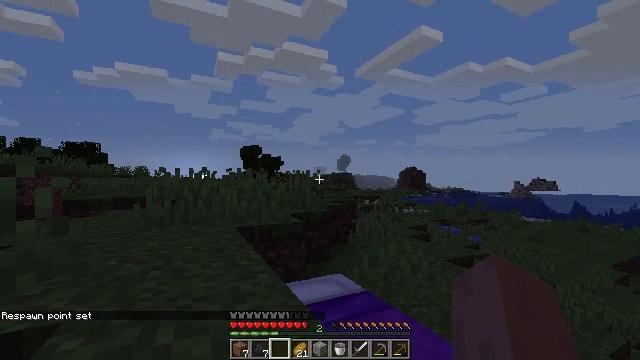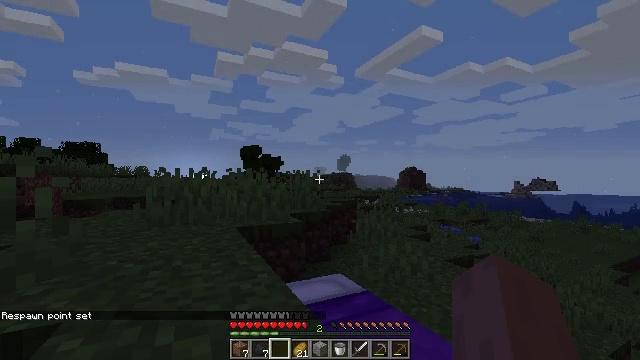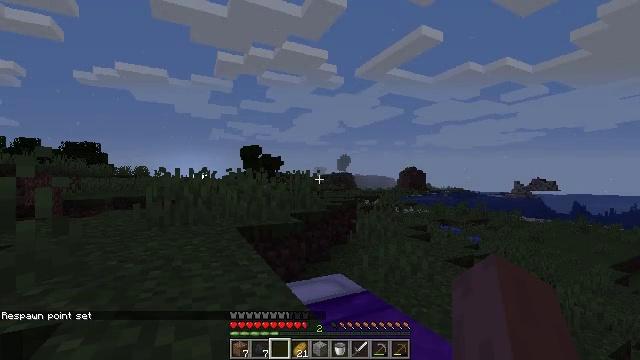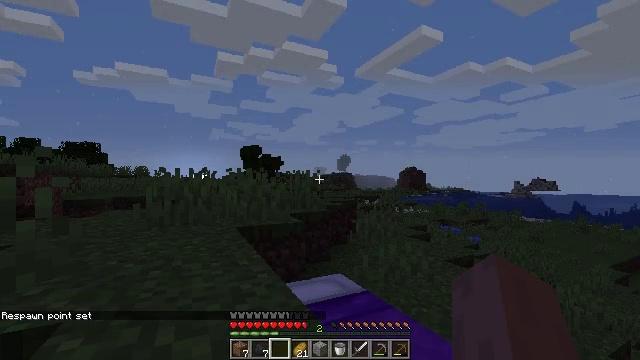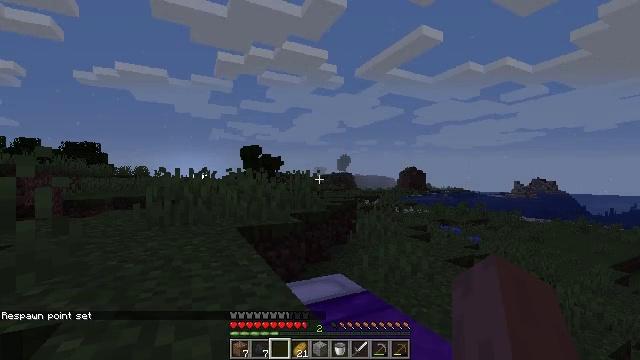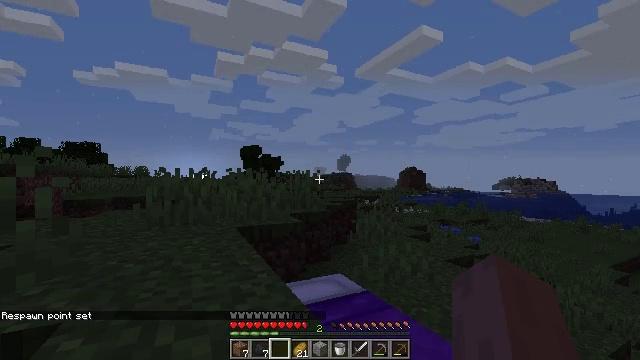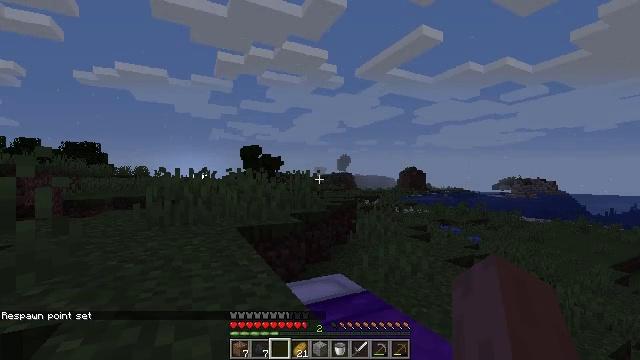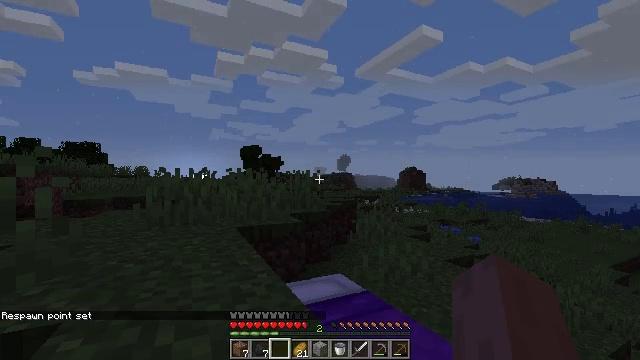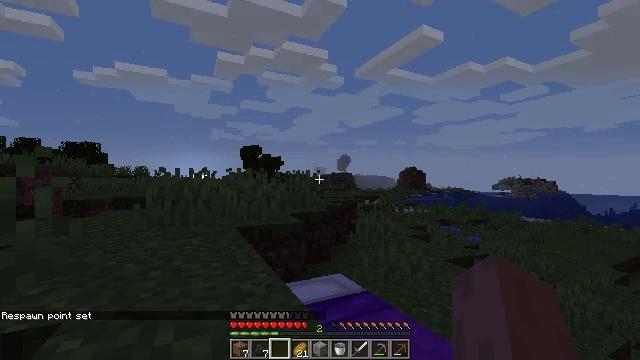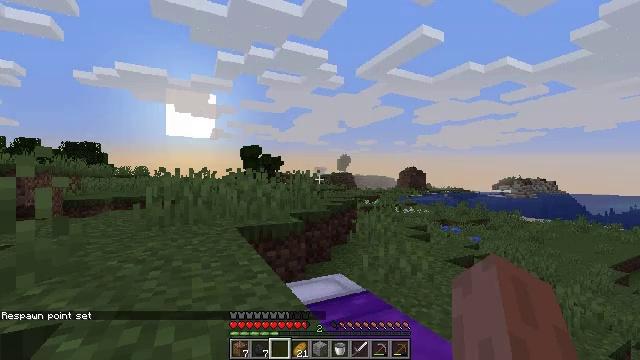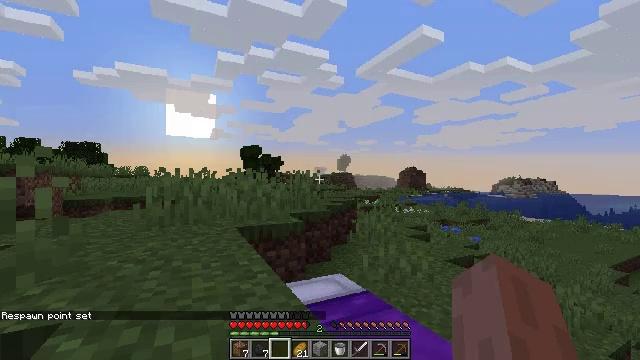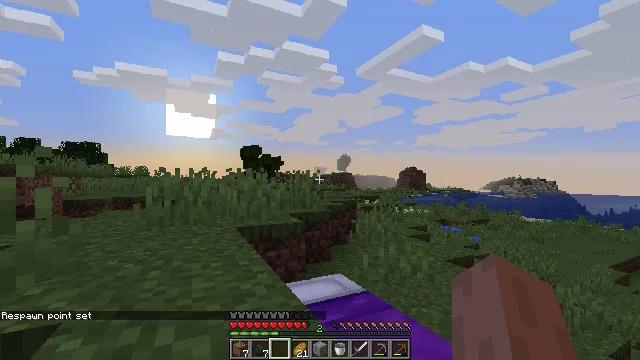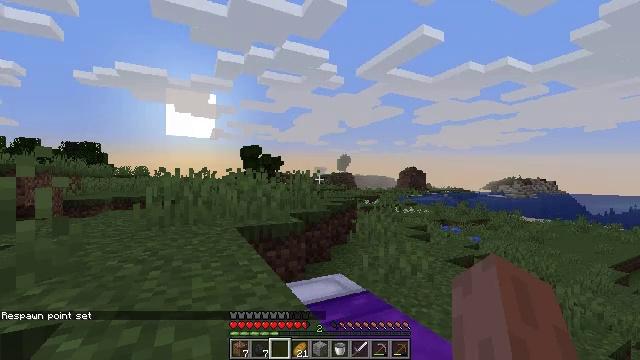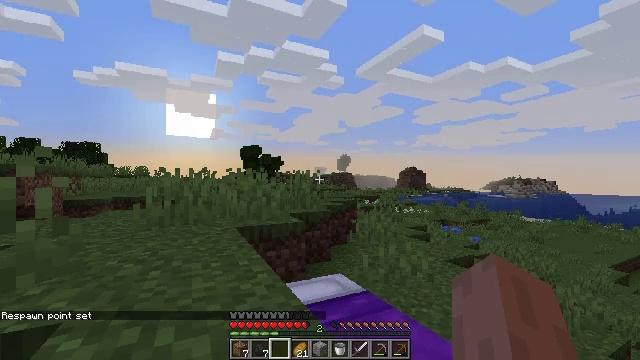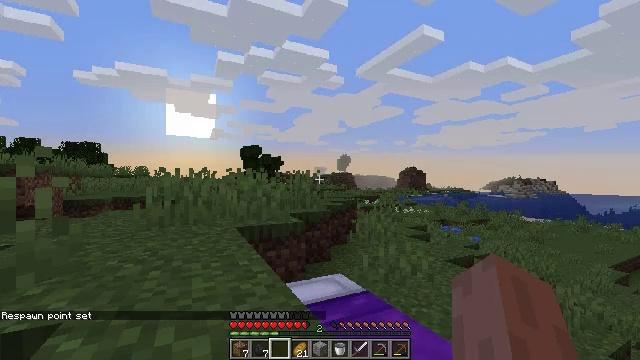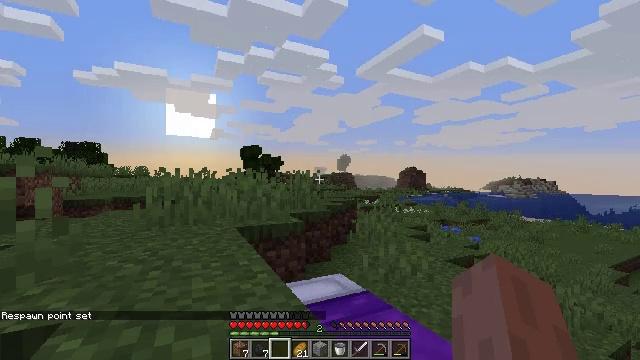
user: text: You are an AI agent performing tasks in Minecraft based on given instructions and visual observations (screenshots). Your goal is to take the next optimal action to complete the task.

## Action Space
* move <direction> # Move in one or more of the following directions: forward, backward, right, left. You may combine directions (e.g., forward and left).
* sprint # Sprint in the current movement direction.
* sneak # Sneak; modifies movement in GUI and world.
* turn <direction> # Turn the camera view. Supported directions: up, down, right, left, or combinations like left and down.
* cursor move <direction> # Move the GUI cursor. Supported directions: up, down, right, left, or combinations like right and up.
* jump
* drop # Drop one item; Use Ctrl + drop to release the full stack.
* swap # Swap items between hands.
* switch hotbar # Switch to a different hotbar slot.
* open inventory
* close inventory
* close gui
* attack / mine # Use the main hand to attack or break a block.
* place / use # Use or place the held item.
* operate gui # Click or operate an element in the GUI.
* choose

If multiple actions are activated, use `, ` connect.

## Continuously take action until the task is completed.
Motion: motion action
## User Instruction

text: Break the purple bed to move it.
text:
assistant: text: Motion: no_op
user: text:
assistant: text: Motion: no_op
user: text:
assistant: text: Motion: no_op
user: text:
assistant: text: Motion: no_op
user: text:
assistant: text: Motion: no_op
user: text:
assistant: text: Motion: no_op
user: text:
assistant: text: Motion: no_op
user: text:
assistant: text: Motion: no_op
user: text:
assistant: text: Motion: no_op
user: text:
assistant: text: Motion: no_op
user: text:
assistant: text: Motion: no_op
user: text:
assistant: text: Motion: no_op
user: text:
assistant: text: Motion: no_op
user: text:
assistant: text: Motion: no_op
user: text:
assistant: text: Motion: no_op
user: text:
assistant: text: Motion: no_op
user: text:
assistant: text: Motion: no_op
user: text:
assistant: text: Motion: no_op
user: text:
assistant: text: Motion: no_op
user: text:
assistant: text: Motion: no_op
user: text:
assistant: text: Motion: no_op
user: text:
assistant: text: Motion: no_op
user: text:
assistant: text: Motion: no_op
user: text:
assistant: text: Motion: no_op
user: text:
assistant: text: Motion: no_op
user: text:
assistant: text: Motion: no_op
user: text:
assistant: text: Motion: no_op
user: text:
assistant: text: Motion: no_op
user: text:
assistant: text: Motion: no_op
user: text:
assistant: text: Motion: no_op